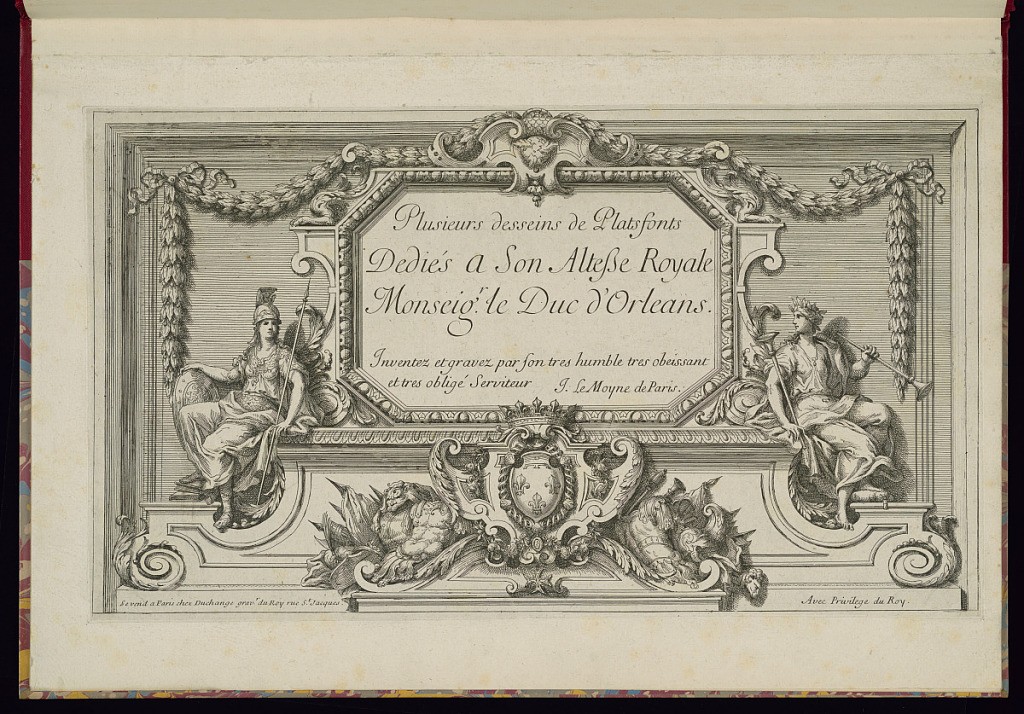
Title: Title Page
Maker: Jean Lemoyne, French, 1638 – 1715
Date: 1700–15
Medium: Etching on laid paper
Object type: Print
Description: Title page from a series of seven ceiling designs by J. Le Moyne, dedicated to the Duke of Orleans. The title is lettered within a central ornate octagonal frame, decorated with a frieze with c- and s-scrolls, strapwork, acanthus leaf ornament, paws and flanked by two female figures sitting on either side. A garland of laurel leaves suspended from the top of the frame and tied with bows on either side. The Duke of Orleans' Royal coat of arms below the cartouche, flanked by military trophies consisting of arms and armor and flags. Shading in the background with horizontal lines and vertical lines around the outer edges, giving the illusion of a sculpted panel or overdoor.